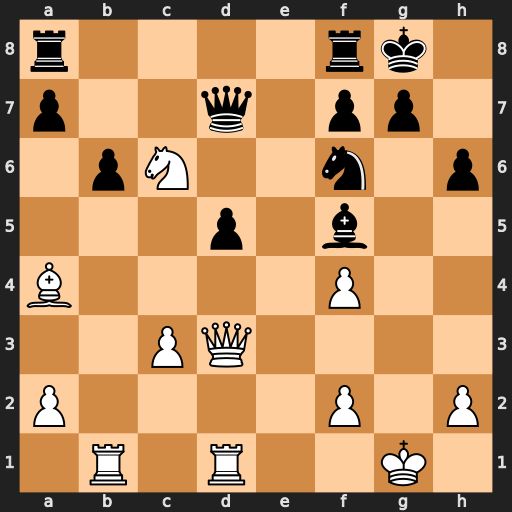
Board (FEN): r4rk1/p2q1pp1/1pN2n1p/3p1b2/B4P2/2PQ4/P4P1P/1R1R2K1
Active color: w
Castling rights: -
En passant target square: -
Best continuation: Qxf5 Qxf5 Ne7+ Kh7 Nxf5